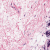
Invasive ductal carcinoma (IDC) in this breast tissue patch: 0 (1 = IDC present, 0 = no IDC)